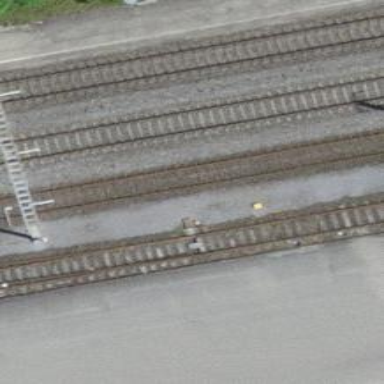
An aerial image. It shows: Railway switch.